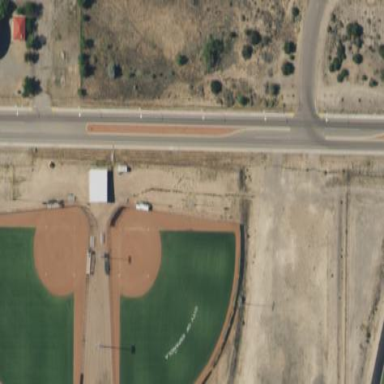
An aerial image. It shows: Baseball pitch for leisure and sports activities.